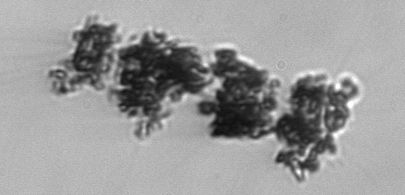
Label: Thalassiosira_TAG_external_detritus